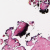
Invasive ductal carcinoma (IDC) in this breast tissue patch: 0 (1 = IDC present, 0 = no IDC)